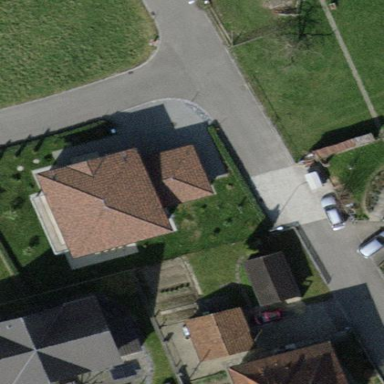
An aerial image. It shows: Simple and straightforward house.